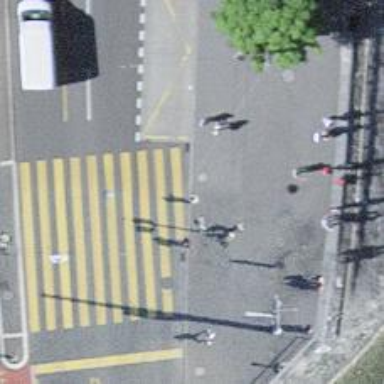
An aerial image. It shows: Kerb serving as barrier.